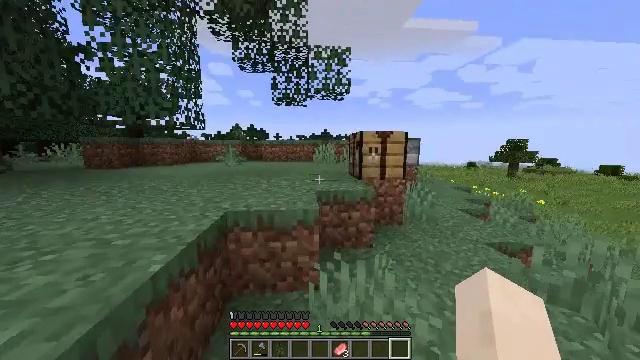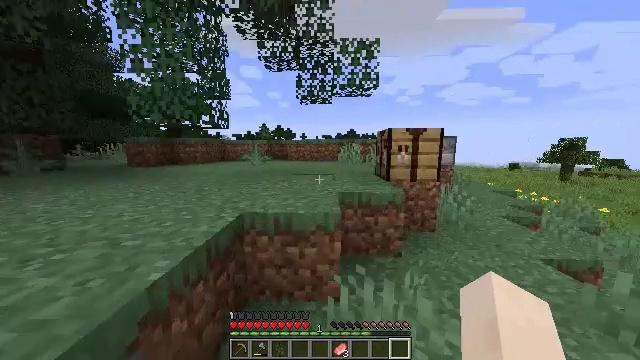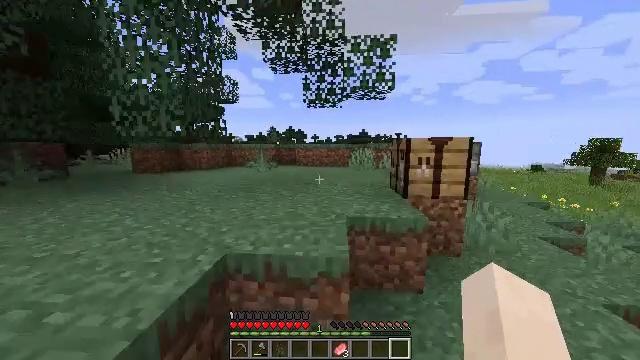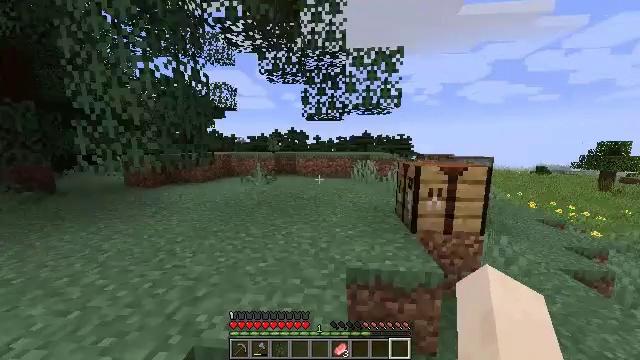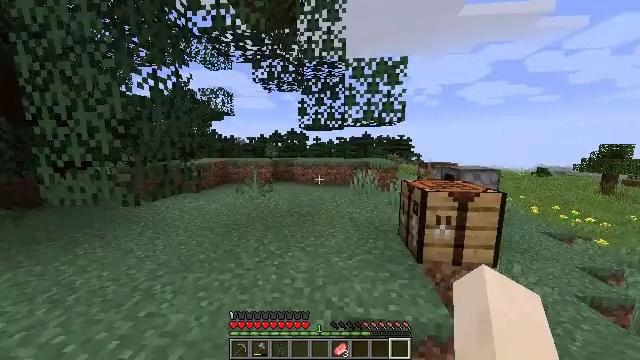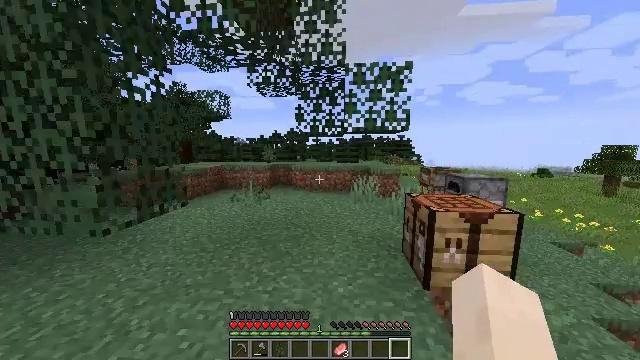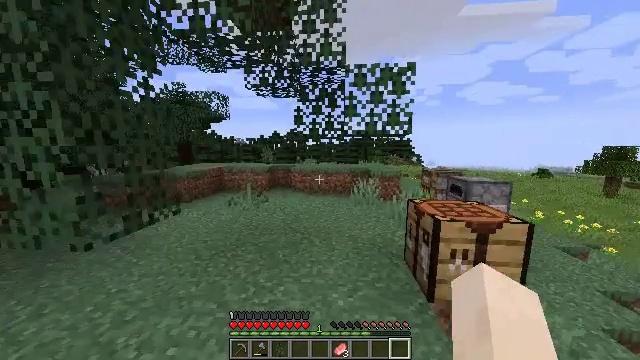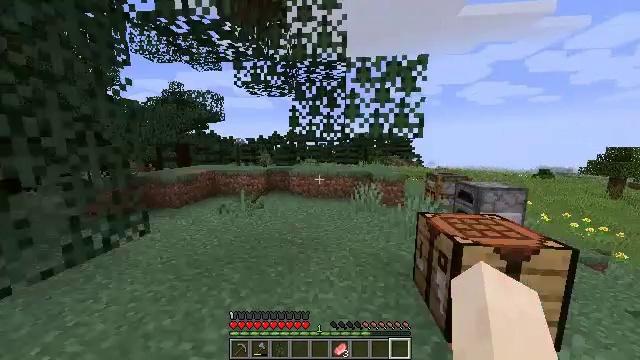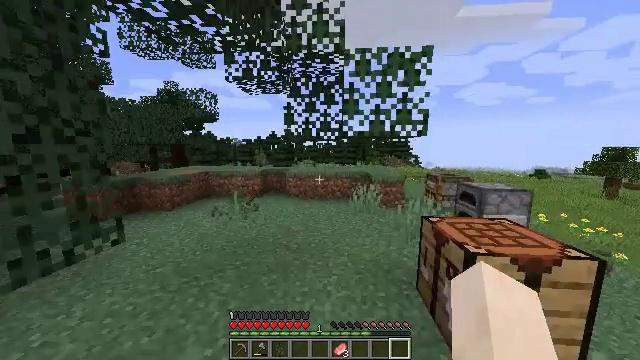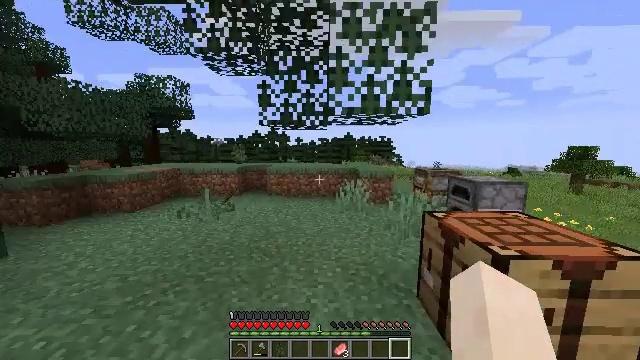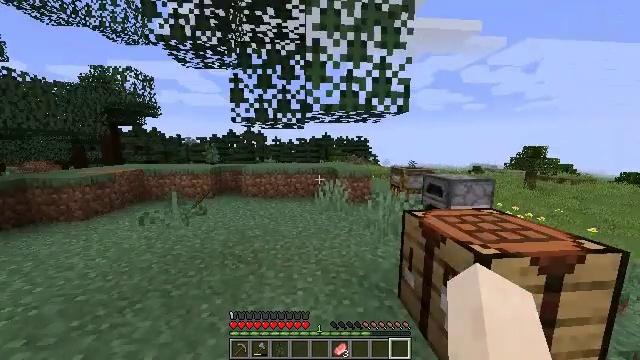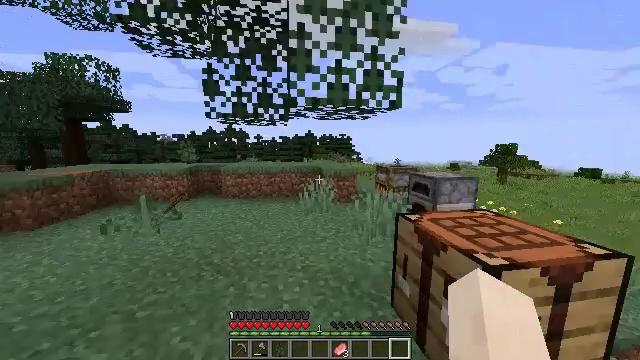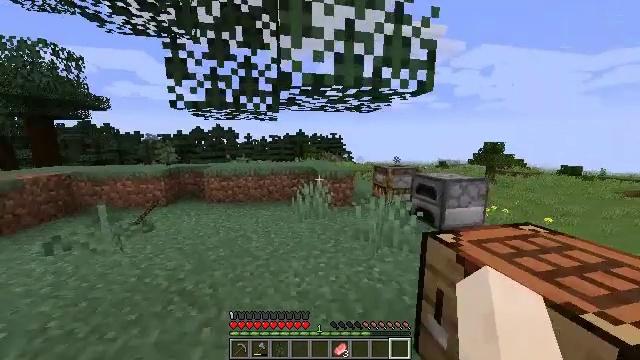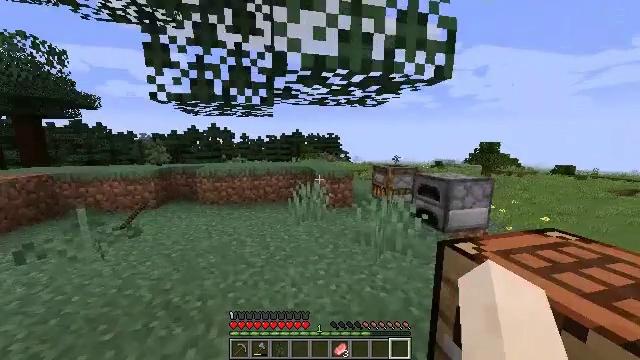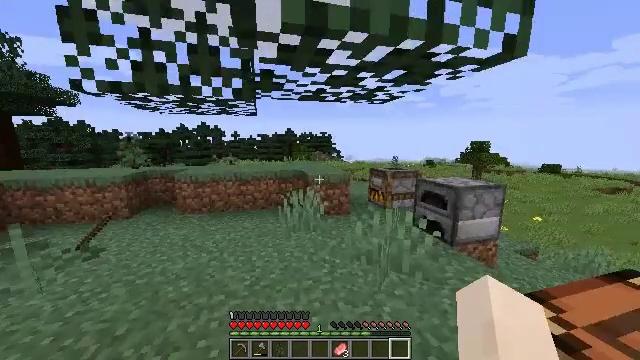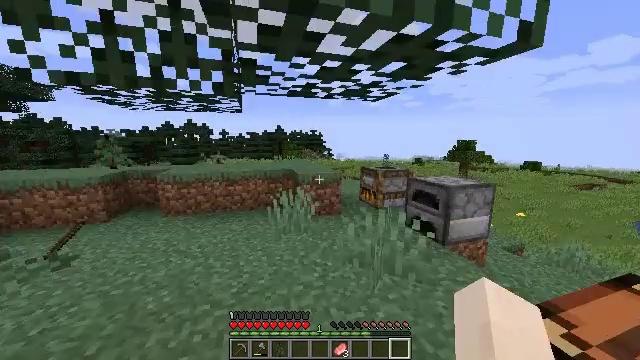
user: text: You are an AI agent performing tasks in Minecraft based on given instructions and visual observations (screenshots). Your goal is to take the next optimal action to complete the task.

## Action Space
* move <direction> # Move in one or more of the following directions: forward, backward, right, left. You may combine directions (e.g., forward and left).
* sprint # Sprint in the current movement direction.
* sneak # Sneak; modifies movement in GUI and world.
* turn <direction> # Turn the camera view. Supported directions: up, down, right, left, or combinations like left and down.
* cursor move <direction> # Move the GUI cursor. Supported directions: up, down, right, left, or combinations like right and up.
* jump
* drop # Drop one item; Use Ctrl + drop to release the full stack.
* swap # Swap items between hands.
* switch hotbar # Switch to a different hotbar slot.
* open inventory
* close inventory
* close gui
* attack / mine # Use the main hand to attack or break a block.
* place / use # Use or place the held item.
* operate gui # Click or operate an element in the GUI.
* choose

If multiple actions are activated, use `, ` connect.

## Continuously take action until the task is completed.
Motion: motion action
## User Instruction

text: craft item air
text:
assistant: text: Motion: move forward, sprint, turn left
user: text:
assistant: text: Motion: move forward, sprint, turn left, jump
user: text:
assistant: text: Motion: move forward, sprint, jump
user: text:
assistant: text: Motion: move forward, sprint, jump
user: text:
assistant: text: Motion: move forward, sprint, jump
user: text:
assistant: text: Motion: move forward, sprint
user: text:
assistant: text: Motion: move forward, sprint
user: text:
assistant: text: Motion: move forward, sprint
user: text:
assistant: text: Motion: move forward, sprint, turn right
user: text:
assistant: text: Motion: move forward, sprint, turn right
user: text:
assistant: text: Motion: move forward, sprint, turn right
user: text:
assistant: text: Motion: move forward, sprint, turn right
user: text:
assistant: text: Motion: move forward
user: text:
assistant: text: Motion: move forward, turn right
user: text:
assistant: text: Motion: move forward, turn right
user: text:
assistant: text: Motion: move forward, turn right
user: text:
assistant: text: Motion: move forward, turn right and down
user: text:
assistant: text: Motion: move forward, turn right
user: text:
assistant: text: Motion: move forward, turn right
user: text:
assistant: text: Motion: move forward, turn right
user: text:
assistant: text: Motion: move forward, turn right
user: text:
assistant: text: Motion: move forward
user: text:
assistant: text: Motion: move forward, use / place
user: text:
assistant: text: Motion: move forward, use / place
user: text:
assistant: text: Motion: move forward, use / place
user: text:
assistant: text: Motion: turn down, use / place
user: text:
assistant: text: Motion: no_op
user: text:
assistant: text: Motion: no_op
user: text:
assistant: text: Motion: no_op
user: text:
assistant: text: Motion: no_op